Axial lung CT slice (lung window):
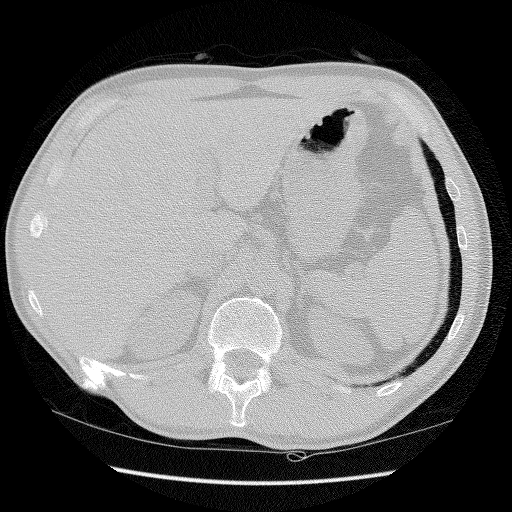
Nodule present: no